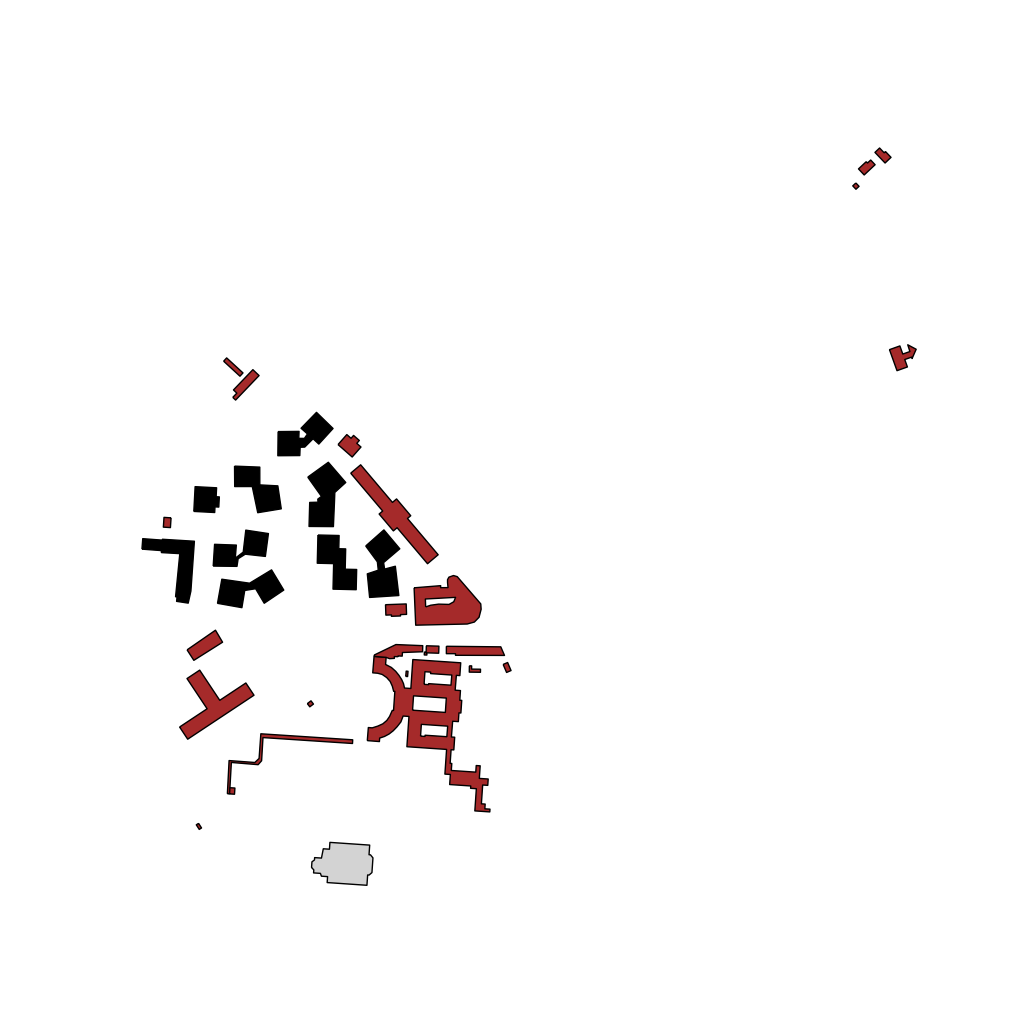
Tags: overhead vector_map, recreation, residential, special, modern, individual_rise, low_rise, medium_rise, density_1, Building, Facility, Museum, 1.0 km²